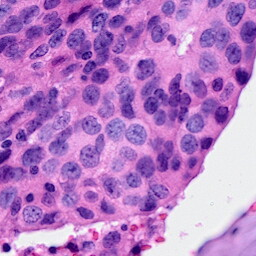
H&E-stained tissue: Breast